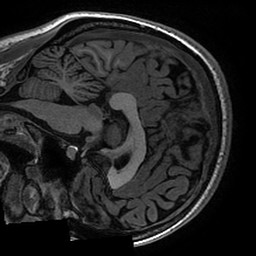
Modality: T1w
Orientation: sagittal
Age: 24
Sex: female
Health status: healthy
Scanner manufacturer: ge
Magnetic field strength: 3 T
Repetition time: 0.006652 s
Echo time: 0.002928 s